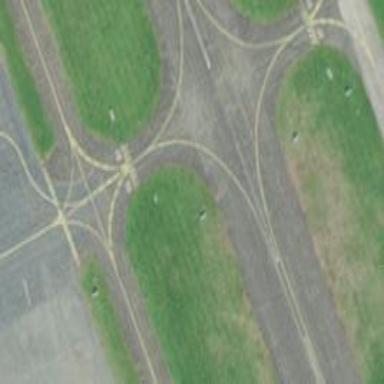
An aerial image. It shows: View of taxiway at the airport.